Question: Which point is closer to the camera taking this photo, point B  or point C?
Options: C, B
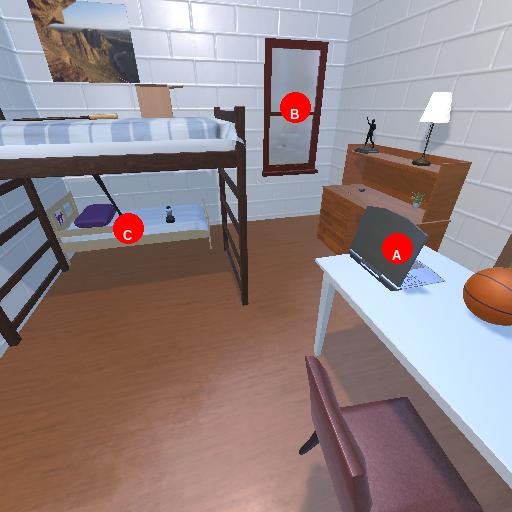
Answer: C